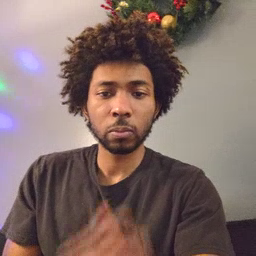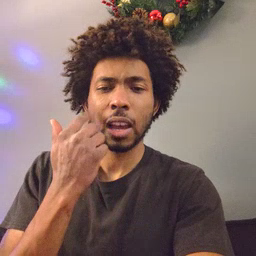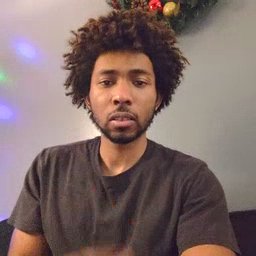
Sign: cry